Question: I'm getting the following error when I try to post to the Mirror API using Google's .NET API.
> Message "Google.Apis.Requests.RequestError
Required [400]
Errors [
Message[Required] Location[ - ] Reason[required] Domain[global]
]
" string
The program I'm writing is loaded as a plugin (.dll) from a parent .Net program. When i run my code as a standalone program, I do not see this error. I was wondering if anyone else might have run into a similar situation or could guide me on what to look at?

The code I'm using is taken from Googles Mirror example code:
'''
public static TimelineItem InsertTimelineItem(
String text, String contentType, Stream attachment,
String notificationLevel)
{
TimelineItem timelineItem = new TimelineItem();
timelineItem.Title = text;
timelineItem.Text = text;
if (!String.IsNullOrEmpty(notificationLevel))
{
timelineItem.Notification = new NotificationConfig()
{
Level = notificationLevel
};
}
try
{
if (!String.IsNullOrEmpty(contentType) && attachment != null)
{
// Insert both metadata and media.
TimelineResource.InsertMediaUpload request = mirrorService.Timeline.Insert(
timelineItem, attachment, contentType);
request.Upload();
return request.ResponseBody;
}
else
{
HttpRequestMessage req= mirrorService.Timeline.Insert(timelineItem).CreateRequest();
string content = req.Content.ReadAsStringAsync().Result;
bool? pretty=mirrorService.Timeline.Insert(timelineItem).PrettyPrint;
// Insert both metadata and media.
return mirrorService.Timeline.Insert(timelineItem).Execute();
}
}
catch (Exception e)
{
Console.WriteLine("An error occurred: " + e.Message);
return null;
}
}
'''
The exception is fired at the final "return mirrorService.Timeline.Insert" statement.
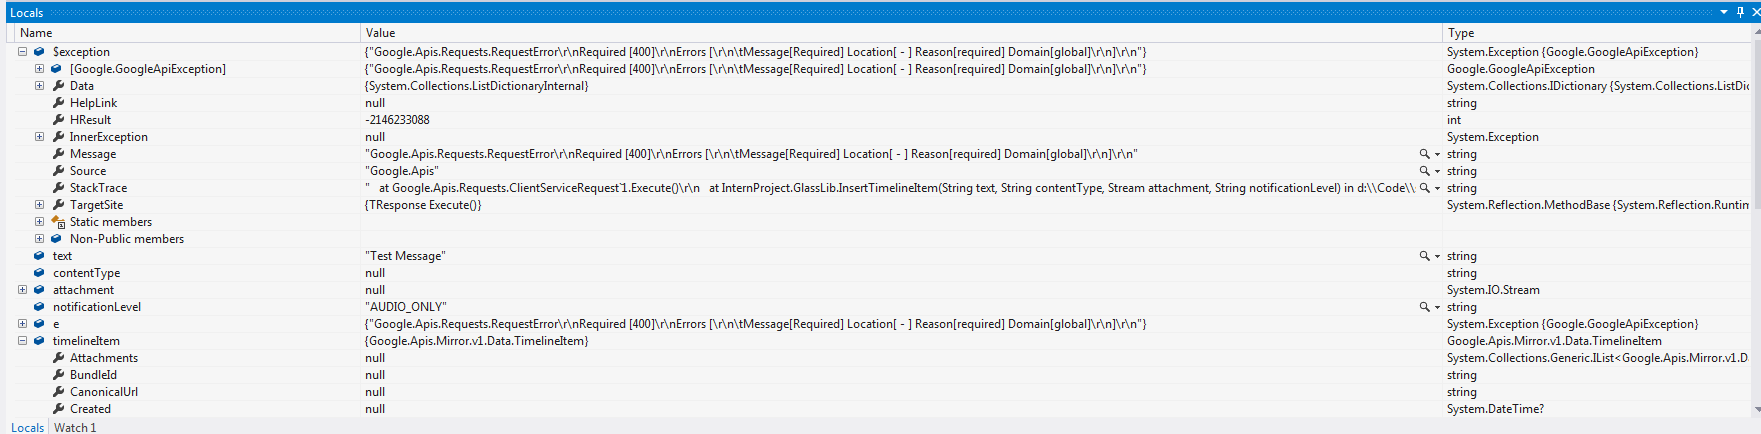
Answer: I've recompiled the Google Mirror API to use a different version of Newtonsoft.JSON . This has solved the issue.
The parent program was using a different version of Newtonsoft.JSON, so recompiling the code targeting this version has fixed the issue.
The source code for Google.Apis.Mirror.v1 can be downloaded from <URL>